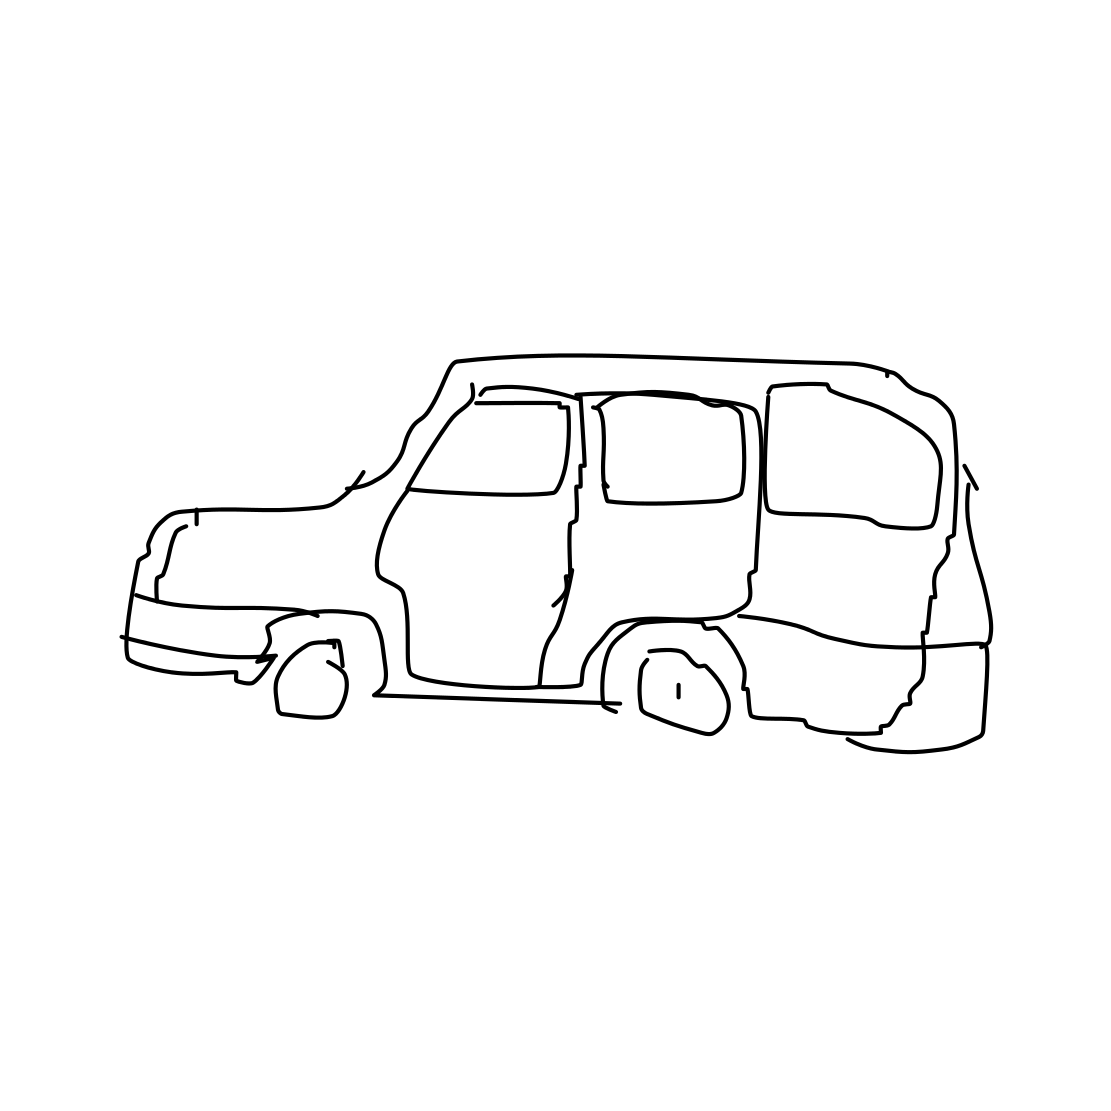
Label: suv